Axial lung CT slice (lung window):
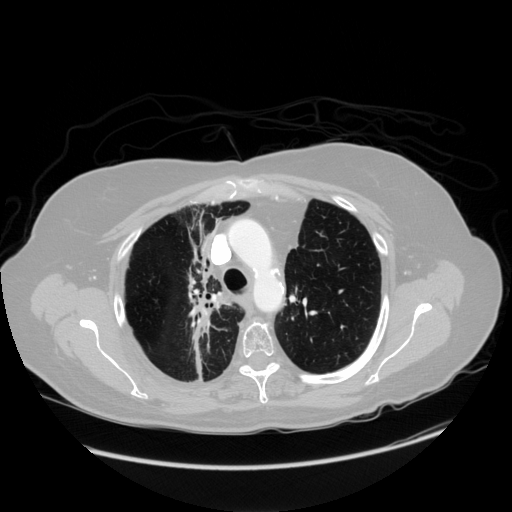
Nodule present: no